Question: I have 2 divs as :
'''
<div id="outer">
<div id="inner">
</div>
</div>
'''
The inner div has some fixed height(H) and width(W) . Initially the "outer" div doesn't
have width and height.Also has same top and left values.(same origin)
How can I create/place a concentric "outer" div (or make the "outer" div concentric)
with some height OH and width OW ?
The problem is I know W and H (width and height of inner div).
I need the outer div with dimensions OH and OW (width and height of outer div).
:
Is there way to calculate left and top for the outer div instead of doing it the CSS way?
: The earlier image was bit misleading. the divs are more rectangular than square.So the padding left and right are equal as well as top and bottom but different values.

Added <URL>
Also looking for jquery / js solution.
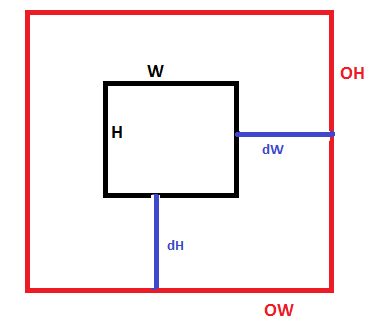
Answer: 1) Float the outer div - this will force the width to the width of the contents
2) Add some padding on the outer div
'''
#outer
{
border: solid 1px red;
padding: 15px;
float: left;
}
#inner
{
width: 300px;
height: 300px;
border: solid 1px black;
}
'''
<URL>